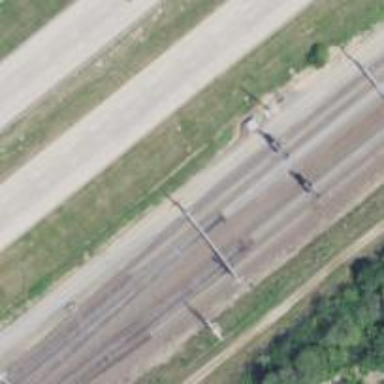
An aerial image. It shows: Railway track with contact lines for electrification.